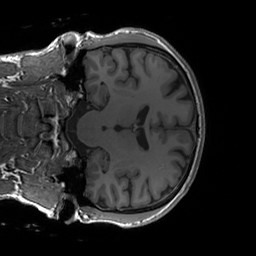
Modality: T1w
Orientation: coronal